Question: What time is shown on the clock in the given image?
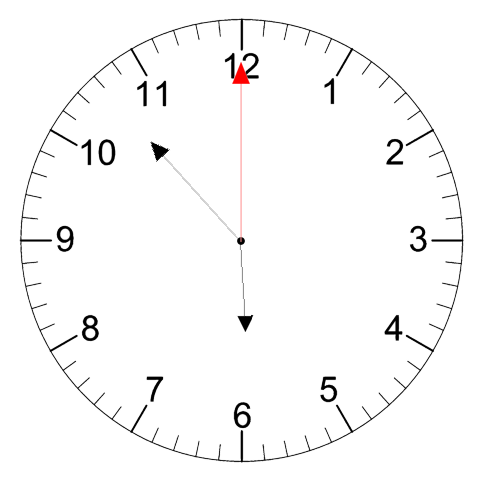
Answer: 05:53:00